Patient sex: M
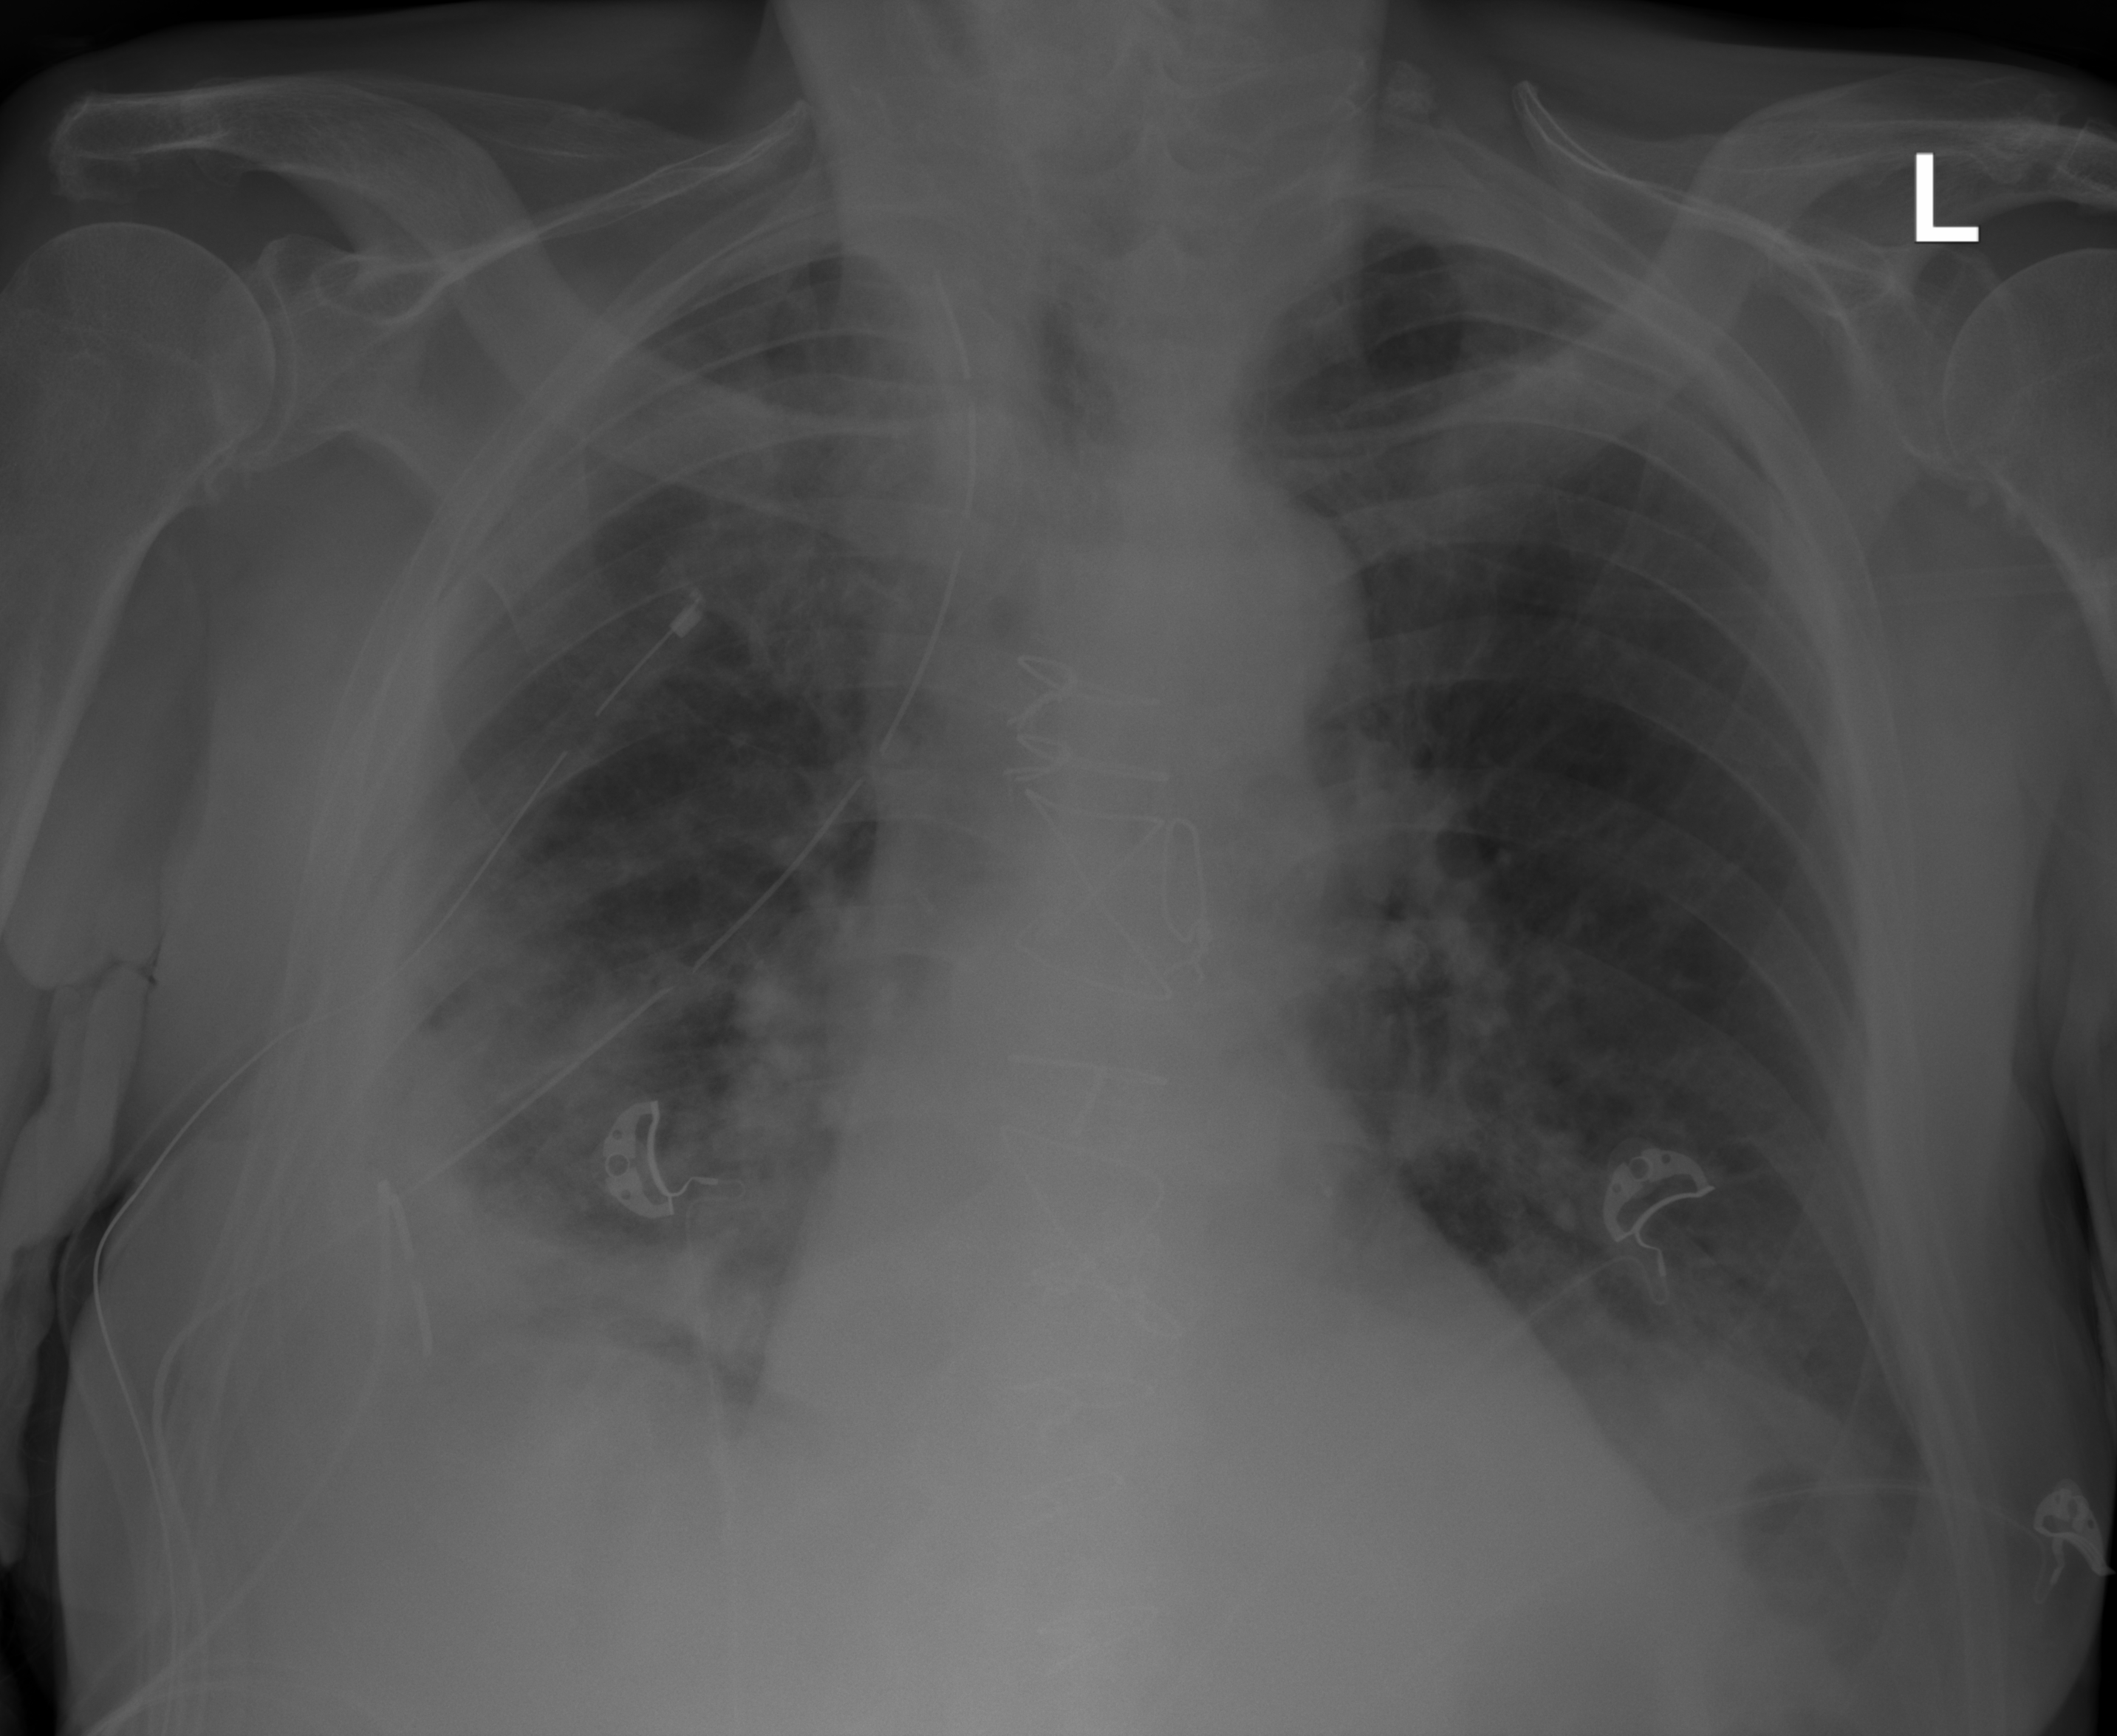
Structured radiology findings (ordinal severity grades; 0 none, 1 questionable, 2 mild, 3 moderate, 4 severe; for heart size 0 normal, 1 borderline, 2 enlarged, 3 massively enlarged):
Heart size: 1
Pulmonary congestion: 0
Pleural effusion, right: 3
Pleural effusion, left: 0
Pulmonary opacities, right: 2
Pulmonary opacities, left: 0
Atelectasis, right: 3
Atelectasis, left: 0